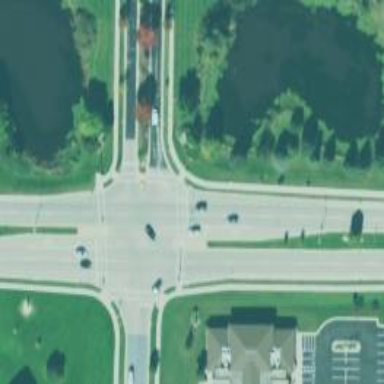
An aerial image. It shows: Crossing on footway.